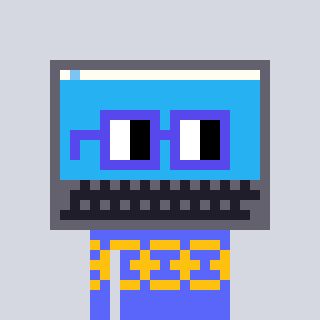
a pixel art character with square blue glasses, a laptop-shaped head and a purple-colored body on a cool background